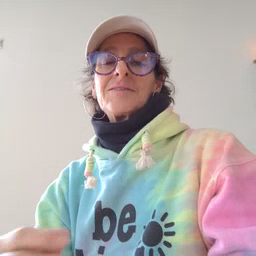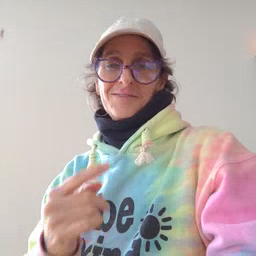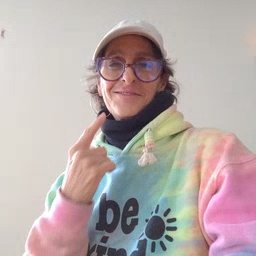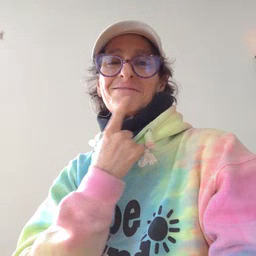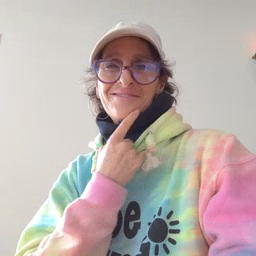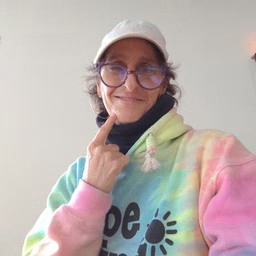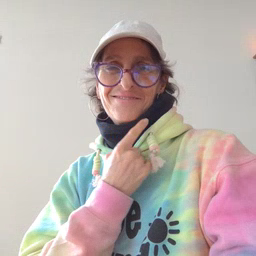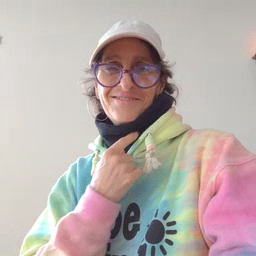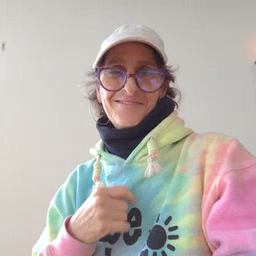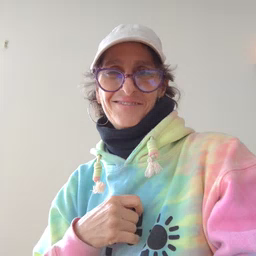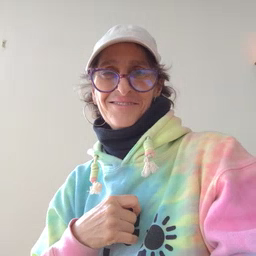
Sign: chin